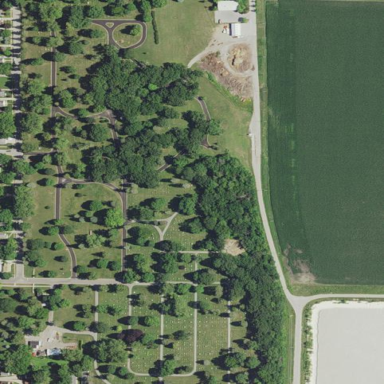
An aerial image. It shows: Cemetery.